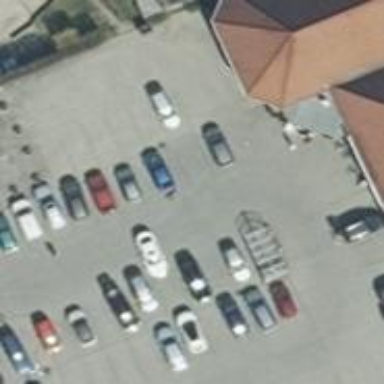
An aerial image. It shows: Road serving as parking aisle.